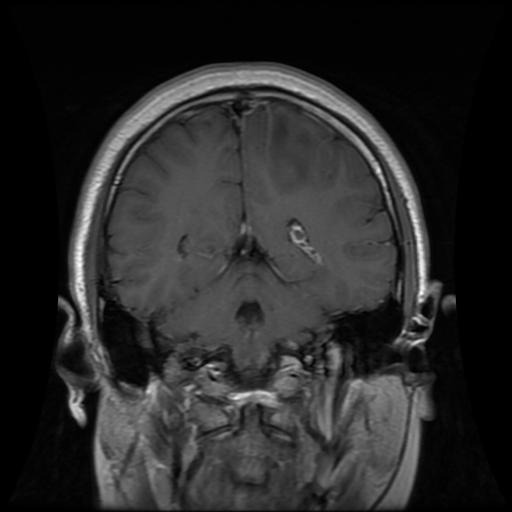
Label: glioma